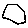
Label: hexagon